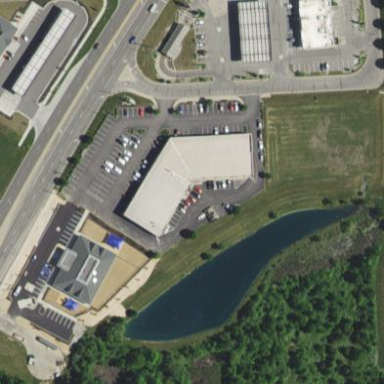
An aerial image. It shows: Retail building.